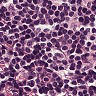
Metastatic tissue present: no